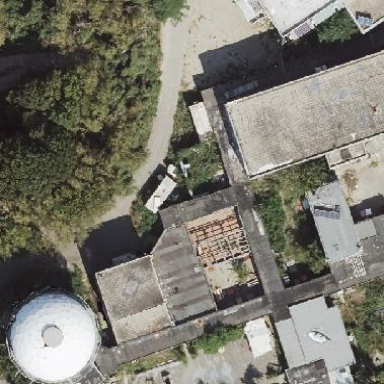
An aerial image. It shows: Military building with flat roof.